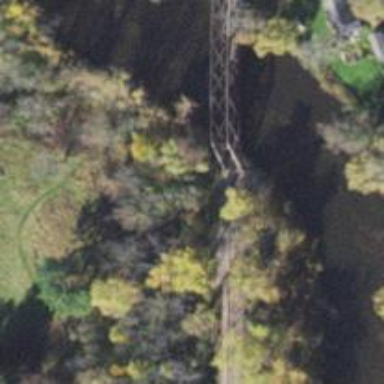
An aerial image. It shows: Bridge over railway line.